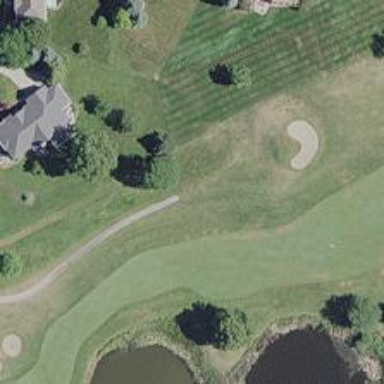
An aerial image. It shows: Golf fairway surrounded by grass.